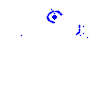
Particle: electron